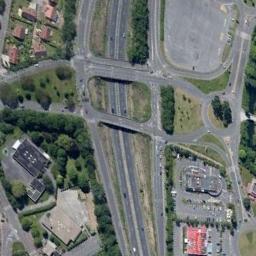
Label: overpass